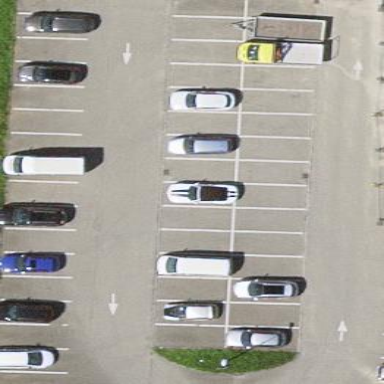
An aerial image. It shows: Parking area.